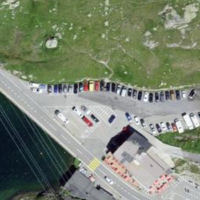
EUNIS habitat code: 26
Species observed at this site:
Marmota marmota
Rhododendron ferrugineum
Campanula barbata
Anemonastrum narcissiflorum
Anthus spinoletta
Pyrrhocorax graculus